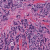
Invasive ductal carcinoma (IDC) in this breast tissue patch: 1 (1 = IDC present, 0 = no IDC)